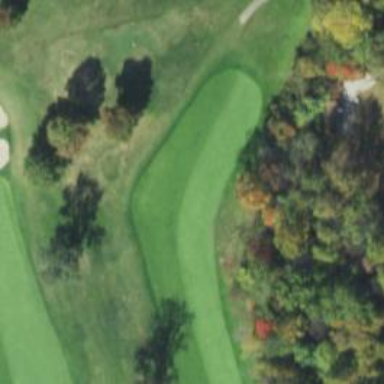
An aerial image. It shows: Golf hole.